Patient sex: M
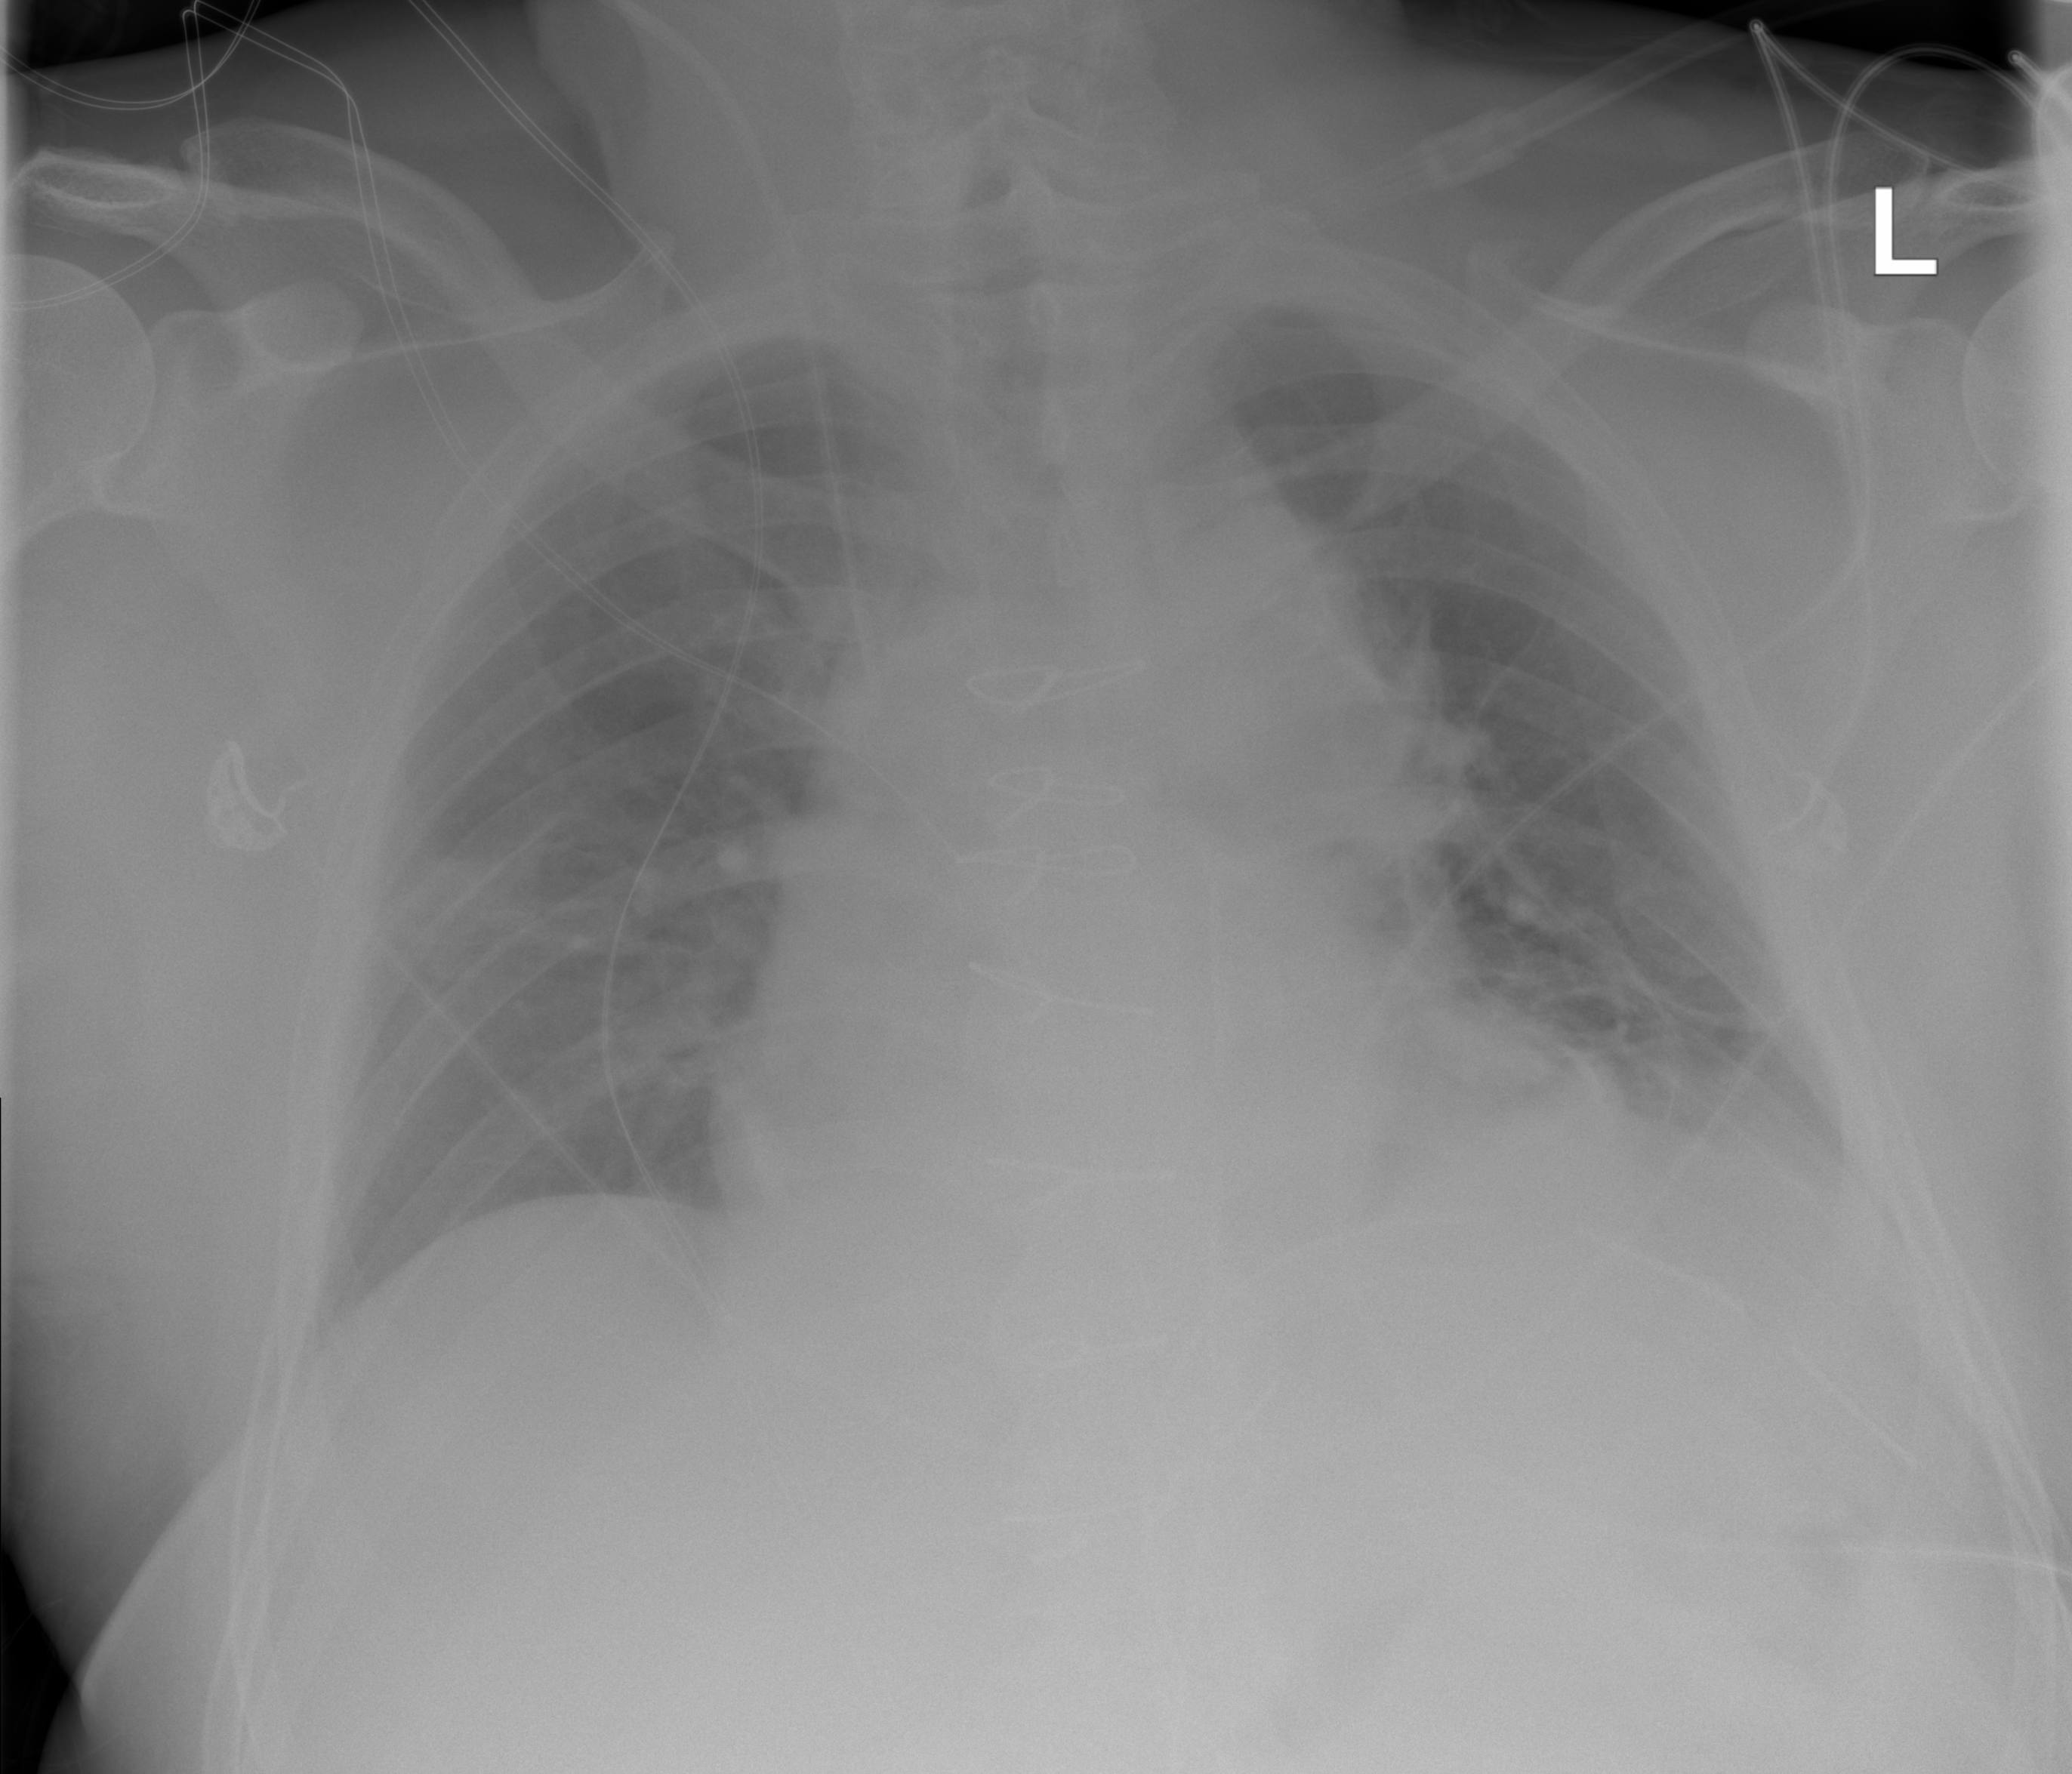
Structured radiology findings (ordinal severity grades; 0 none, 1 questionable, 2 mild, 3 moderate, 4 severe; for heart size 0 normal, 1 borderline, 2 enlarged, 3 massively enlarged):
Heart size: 2
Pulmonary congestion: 0
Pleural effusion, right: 0
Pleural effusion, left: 2
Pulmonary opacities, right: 0
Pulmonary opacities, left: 0
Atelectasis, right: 0
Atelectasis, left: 2